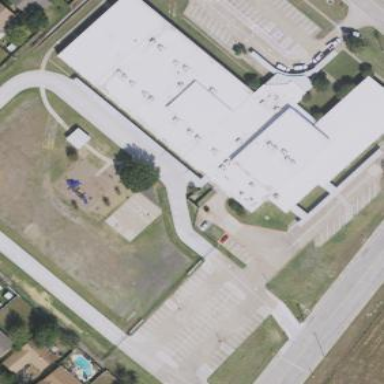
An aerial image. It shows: School.